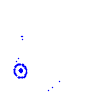
Particle: electron